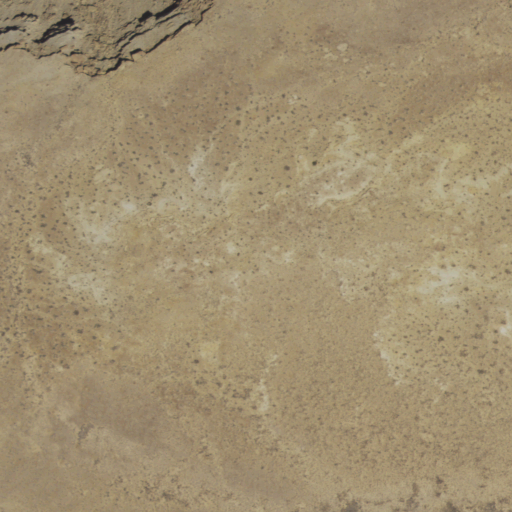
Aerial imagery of mountain in New Mexico named Table Mesa containing shrub and grassland